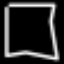
Label: square